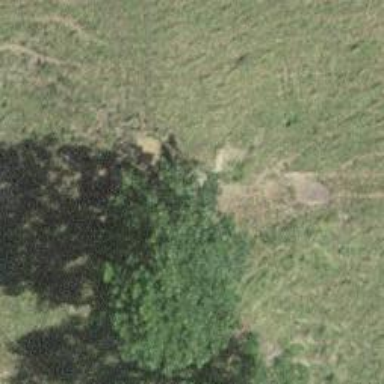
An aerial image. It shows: Grassy path.